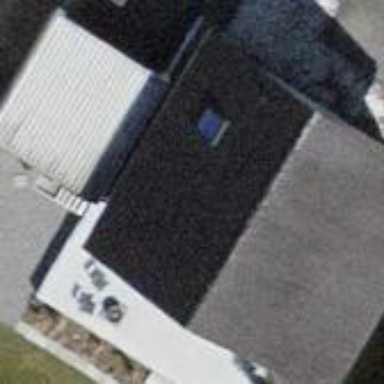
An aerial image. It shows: Building with tiled roof.